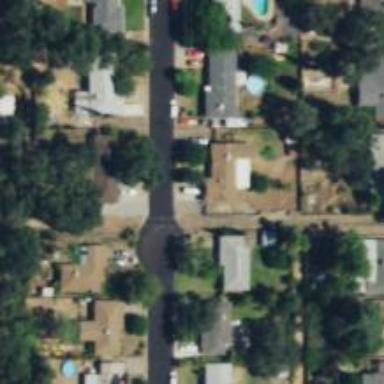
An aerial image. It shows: Alley classified as service road.